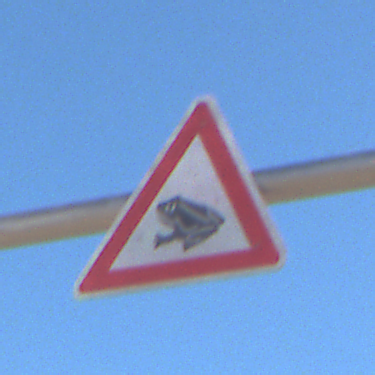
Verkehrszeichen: AmphibienwanderungRechts
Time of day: MorningAfternoon
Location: Outdoor (Suburban)
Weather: PartlyCloudy
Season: NotSpecified
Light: Natural